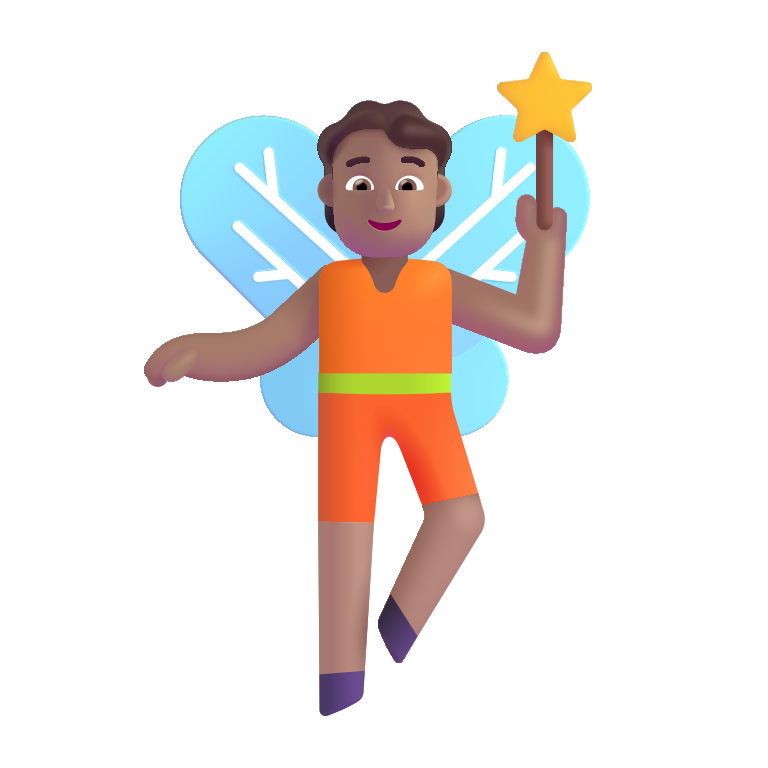
person fairy color